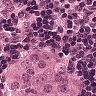
Metastatic tissue present: yes